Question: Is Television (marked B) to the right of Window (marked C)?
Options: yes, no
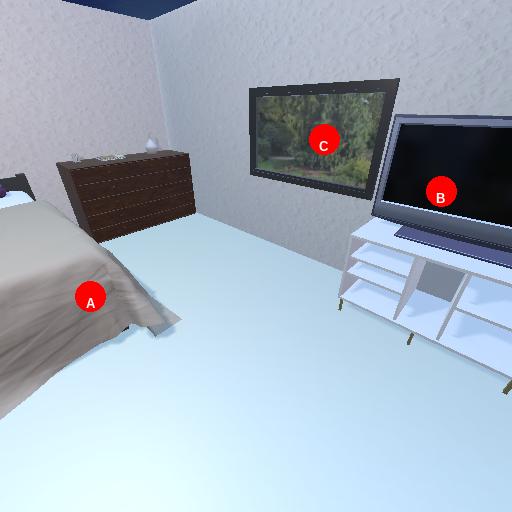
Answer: yes